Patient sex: F
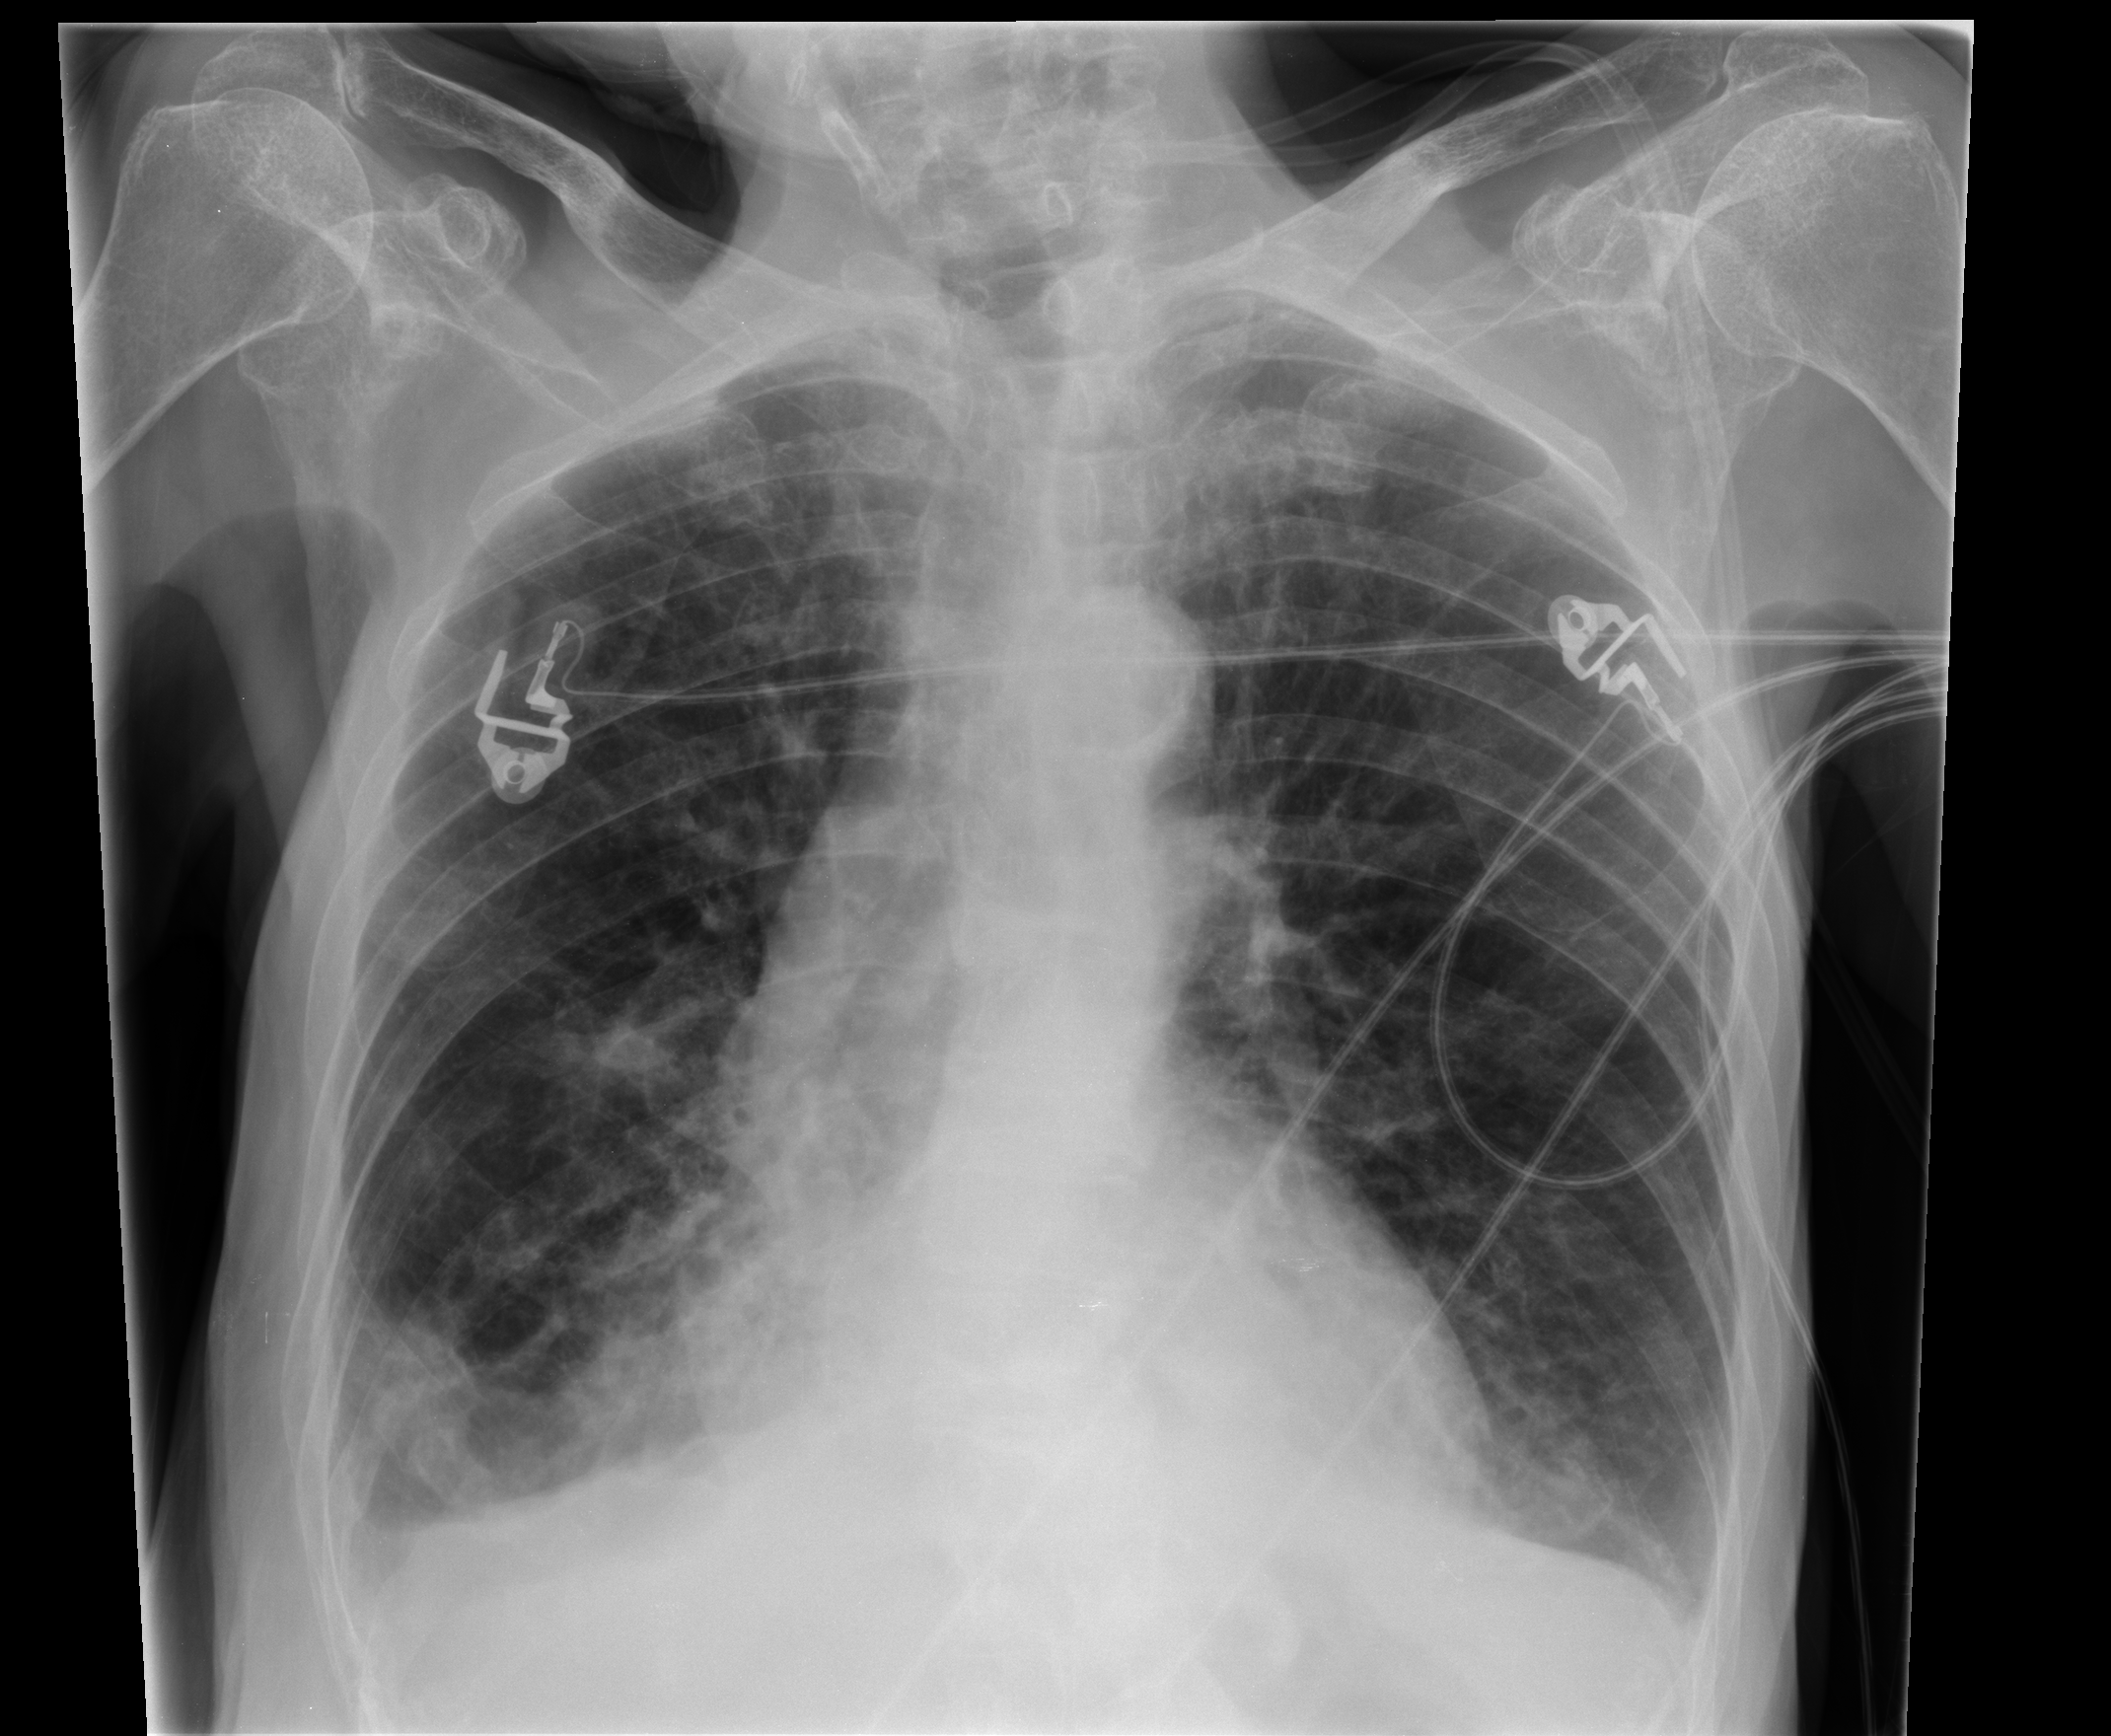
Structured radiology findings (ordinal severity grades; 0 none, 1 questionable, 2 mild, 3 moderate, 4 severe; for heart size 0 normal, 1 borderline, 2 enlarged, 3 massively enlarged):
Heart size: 0
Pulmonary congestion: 0
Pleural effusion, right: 2
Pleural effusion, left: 0
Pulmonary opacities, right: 2
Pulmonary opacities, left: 0
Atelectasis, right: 3
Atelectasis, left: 2